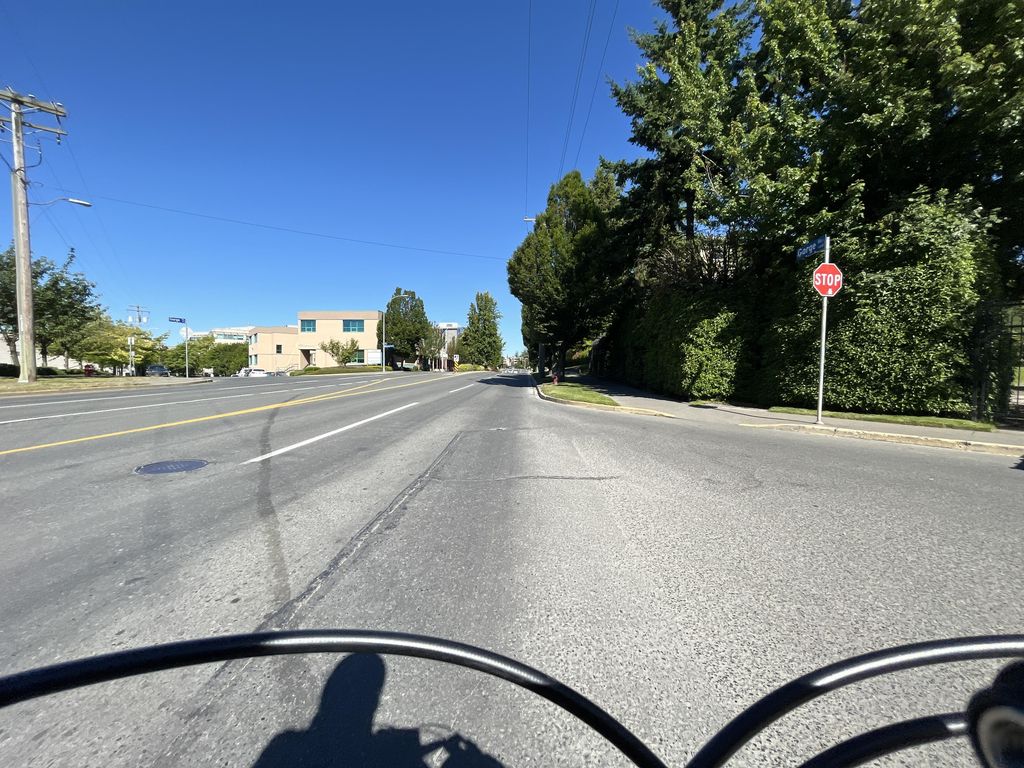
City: victoria